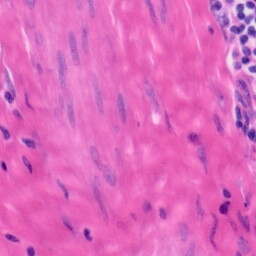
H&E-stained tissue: Tonsil